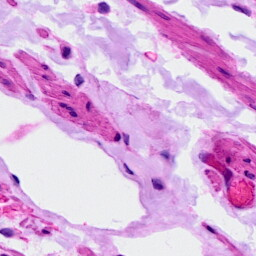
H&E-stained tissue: Ovarian